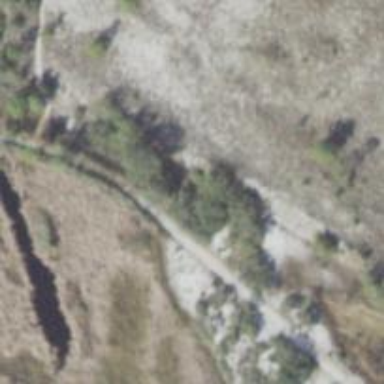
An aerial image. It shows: Historic ruins near power pole.